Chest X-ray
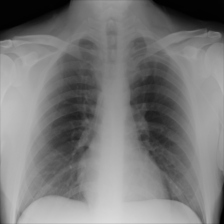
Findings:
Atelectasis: negative
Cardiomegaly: negative
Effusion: negative
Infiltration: negative
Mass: negative
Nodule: negative
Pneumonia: negative
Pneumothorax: negative
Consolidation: negative
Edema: negative
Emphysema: negative
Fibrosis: negative
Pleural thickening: negative
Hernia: negative